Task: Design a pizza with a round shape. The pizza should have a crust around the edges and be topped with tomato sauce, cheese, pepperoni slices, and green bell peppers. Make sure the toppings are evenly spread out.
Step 552:
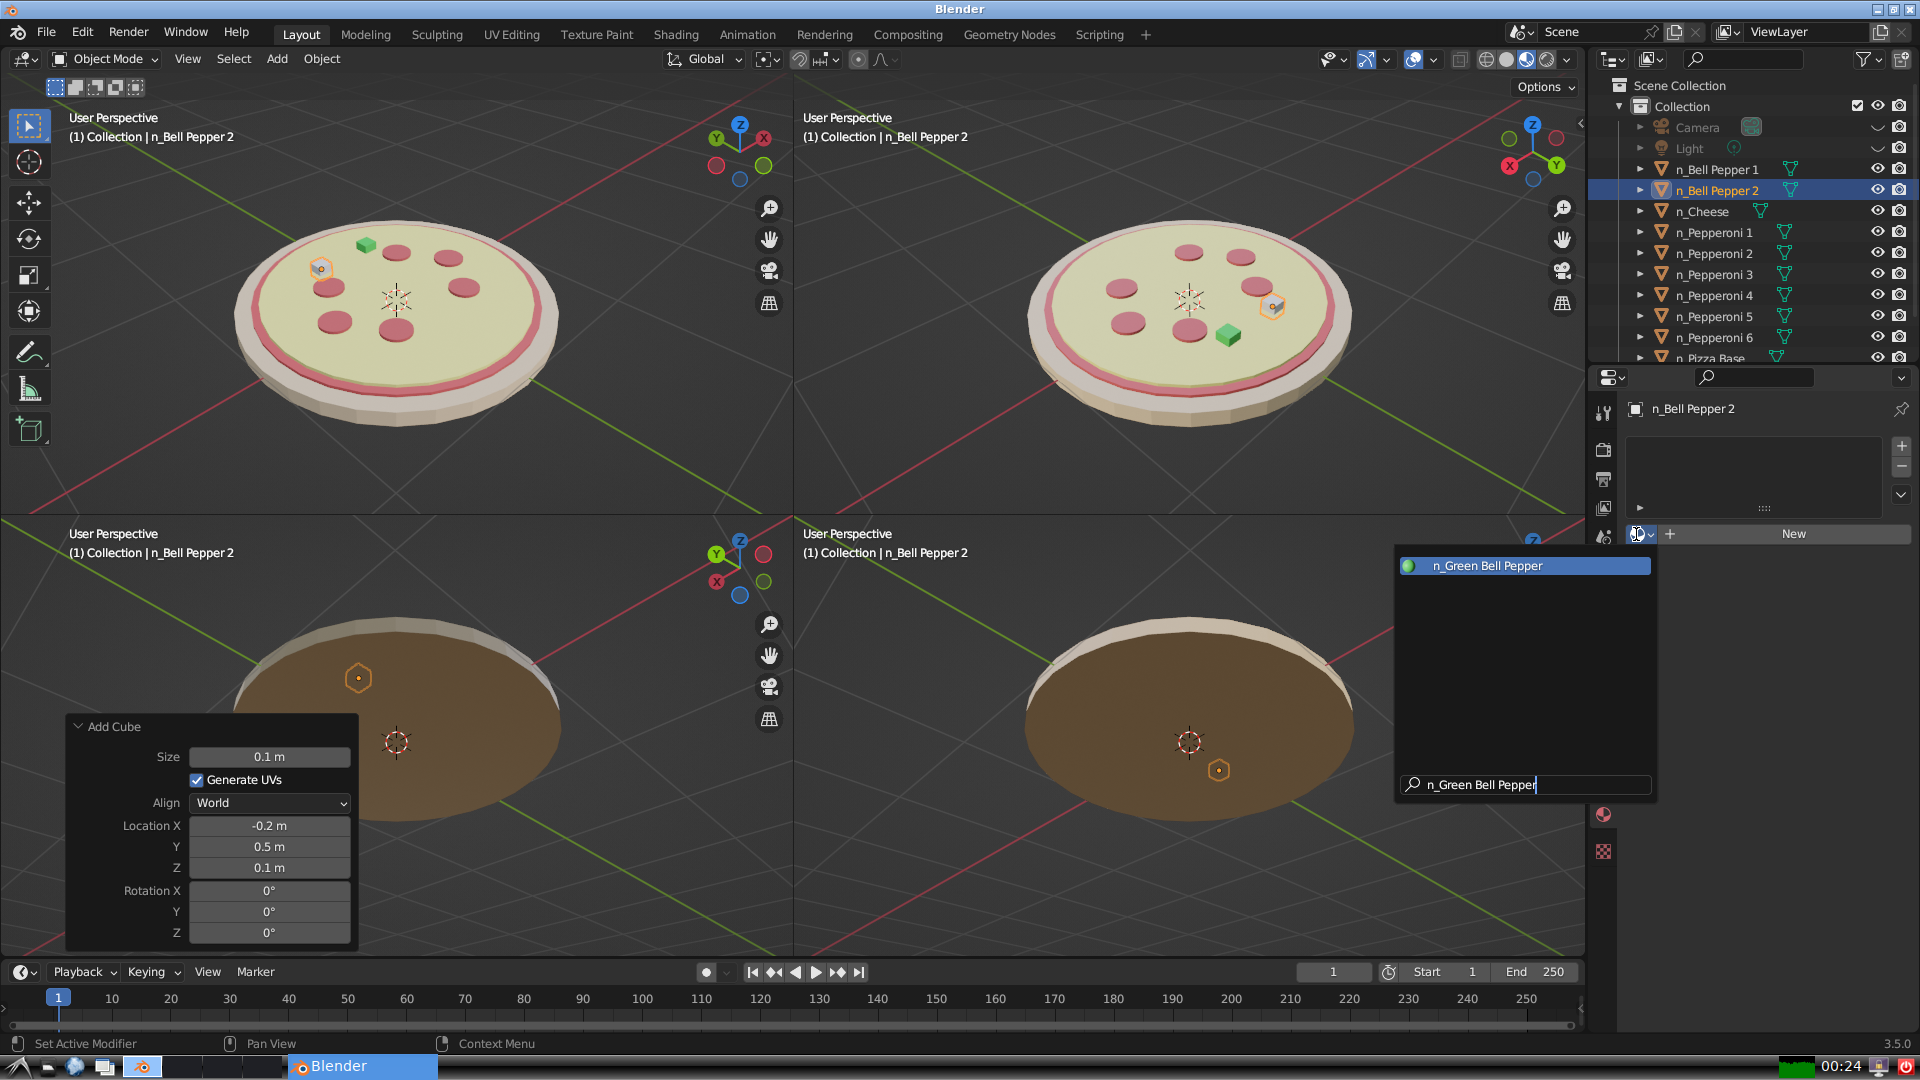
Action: {"key_press": ['Return']}